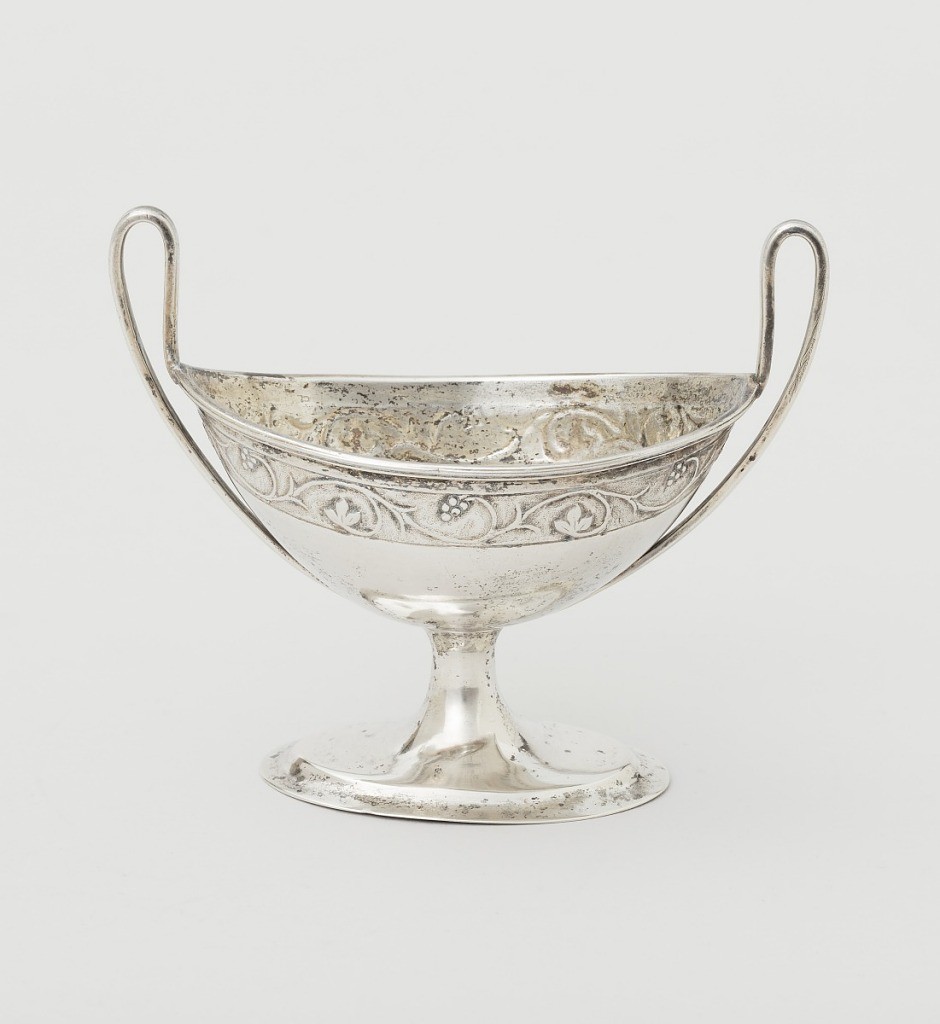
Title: Salt Cellar
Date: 1811
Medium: gold, silver
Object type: saltcellar
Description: Boat-shaped salt on spreading oval foot.  Two tall loop handles at points.  Repoussé rinceau on stippled band below rim. Inside gilded.